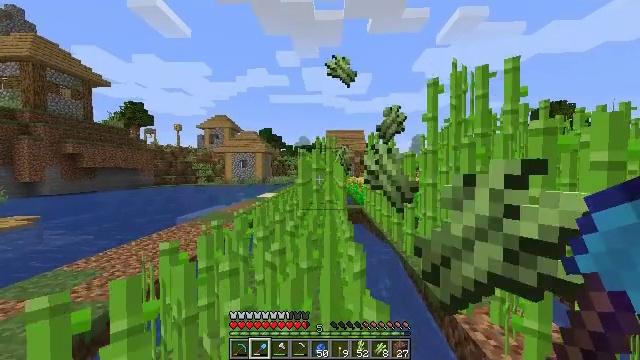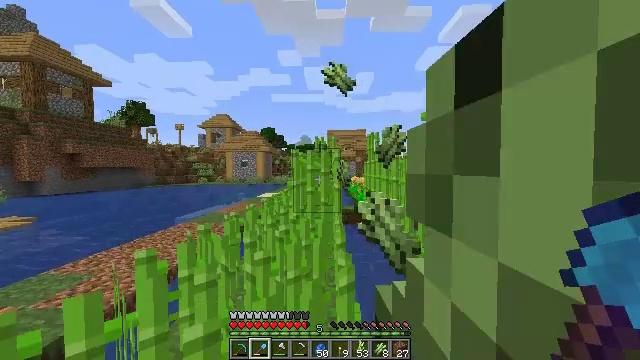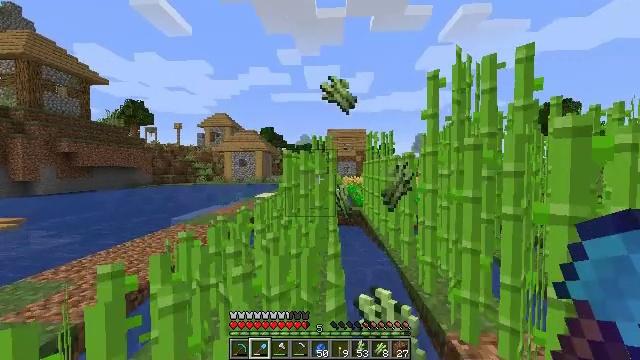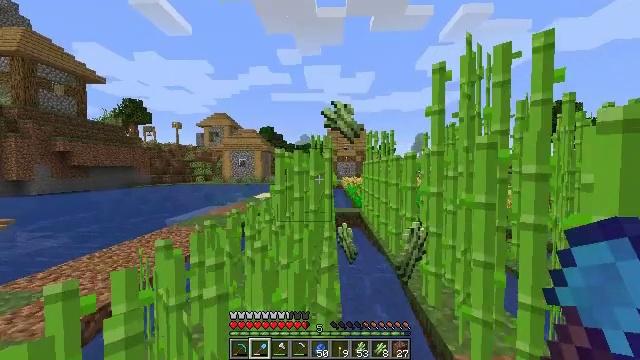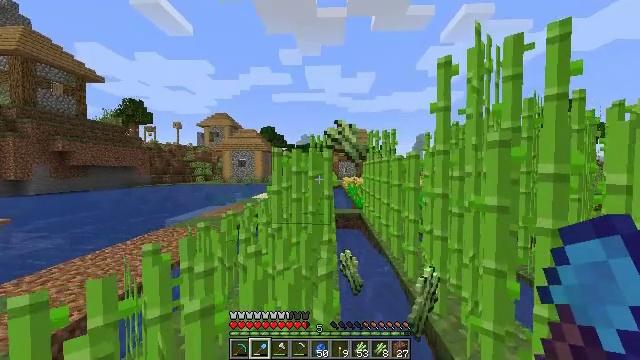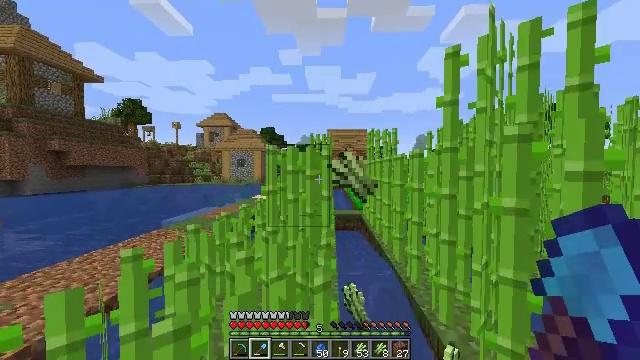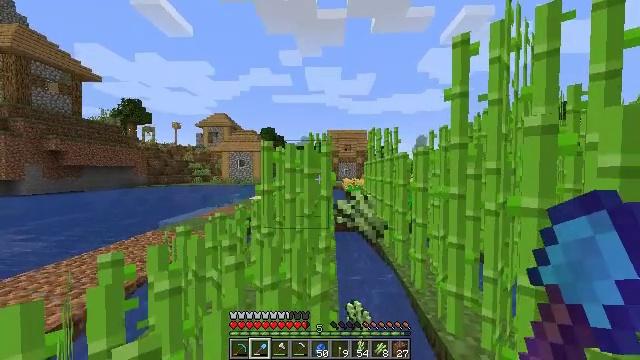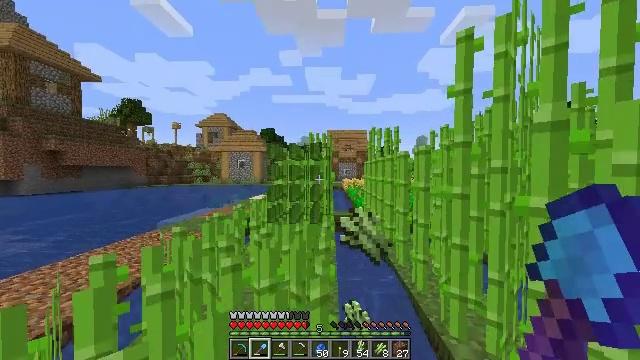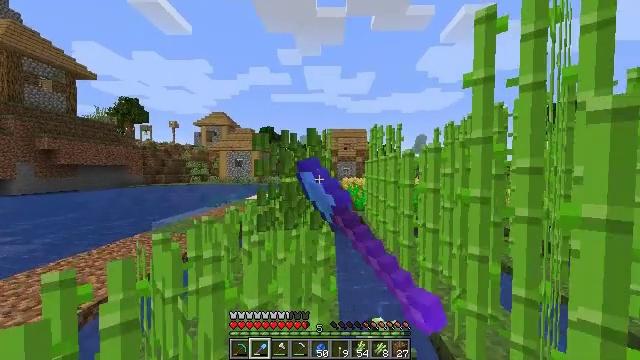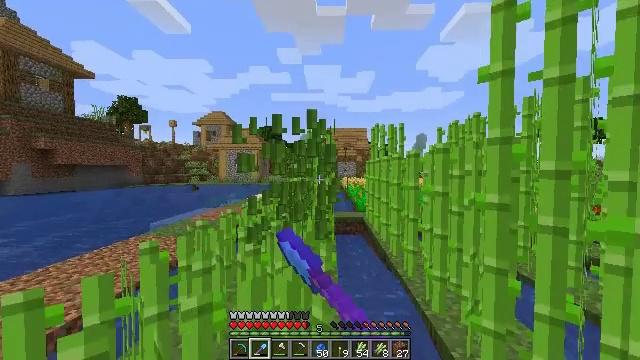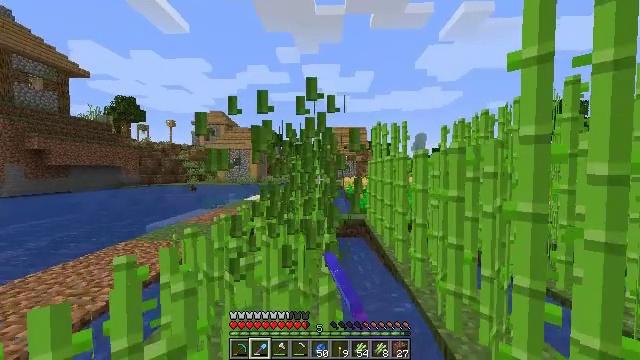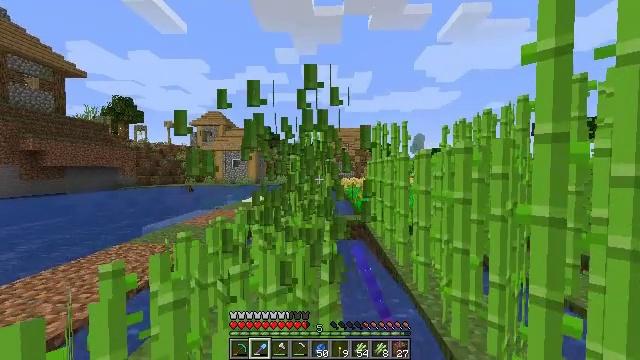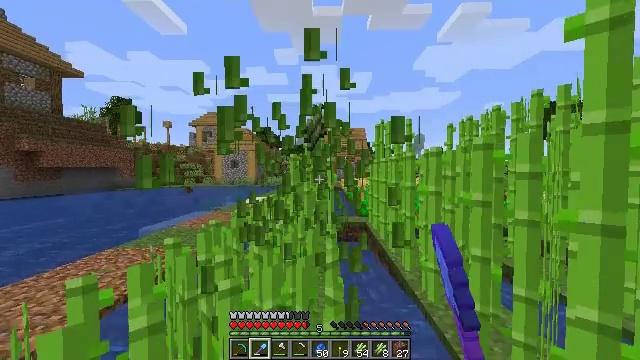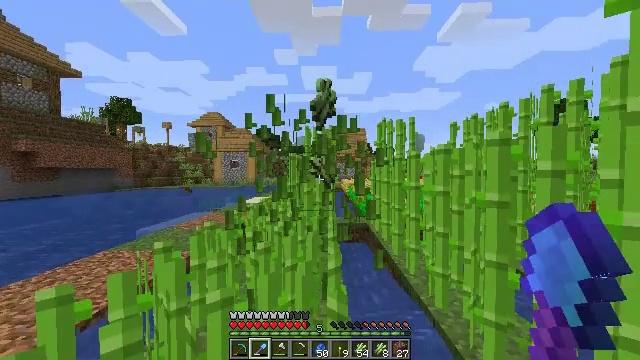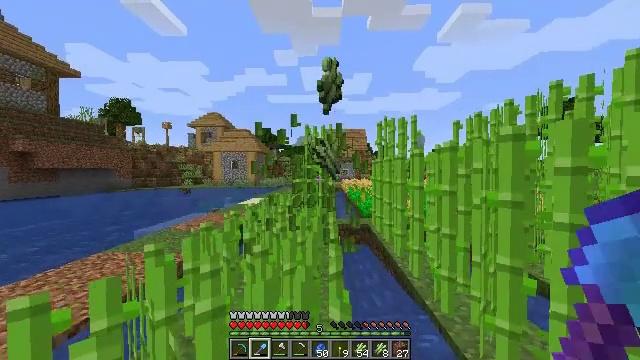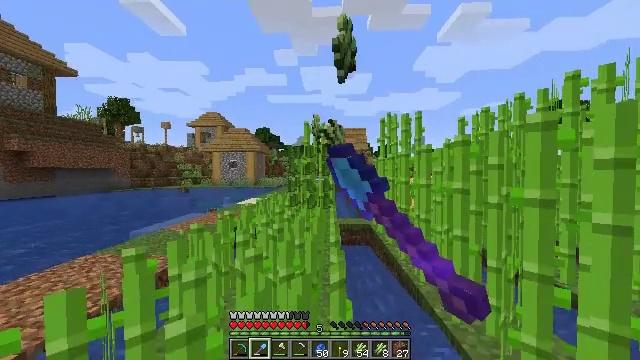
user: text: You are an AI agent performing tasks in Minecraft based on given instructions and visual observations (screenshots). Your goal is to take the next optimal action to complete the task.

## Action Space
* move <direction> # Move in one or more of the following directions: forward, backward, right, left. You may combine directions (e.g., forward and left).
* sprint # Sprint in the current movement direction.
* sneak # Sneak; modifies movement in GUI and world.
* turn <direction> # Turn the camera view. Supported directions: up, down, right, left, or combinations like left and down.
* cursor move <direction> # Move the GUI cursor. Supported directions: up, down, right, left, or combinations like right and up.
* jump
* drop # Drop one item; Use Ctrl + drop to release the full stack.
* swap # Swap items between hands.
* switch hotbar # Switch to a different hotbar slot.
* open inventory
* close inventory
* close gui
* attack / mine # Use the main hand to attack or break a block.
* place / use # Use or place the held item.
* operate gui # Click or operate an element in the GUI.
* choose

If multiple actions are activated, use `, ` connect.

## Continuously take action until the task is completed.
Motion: motion action
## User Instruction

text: Break the sugar cane.
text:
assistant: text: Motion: move forward
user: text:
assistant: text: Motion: move forward
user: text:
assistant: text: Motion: move forward
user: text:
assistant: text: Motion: move forward
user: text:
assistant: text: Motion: move forward
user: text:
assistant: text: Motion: move forward
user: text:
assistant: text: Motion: move forward, attack / mine
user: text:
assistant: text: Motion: move forward, attack / mine
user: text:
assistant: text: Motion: move forward, attack / mine
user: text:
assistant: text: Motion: move forward, attack / mine
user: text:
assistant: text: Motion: move forward, attack / mine
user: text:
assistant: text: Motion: move forward, attack / mine
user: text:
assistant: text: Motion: move forward, attack / mine
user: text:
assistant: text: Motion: move forward, attack / mine
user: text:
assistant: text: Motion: move forward, attack / mine
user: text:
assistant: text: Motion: move forward, attack / mine
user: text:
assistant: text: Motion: move forward, attack / mine
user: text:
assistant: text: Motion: move forward, attack / mine
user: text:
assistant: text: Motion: move forward, attack / mine
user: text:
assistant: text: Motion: move forward, attack / mine
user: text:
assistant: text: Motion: move forward, attack / mine
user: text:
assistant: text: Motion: move forward, attack / mine
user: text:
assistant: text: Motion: move forward, attack / mine
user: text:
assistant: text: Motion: move forward, attack / mine
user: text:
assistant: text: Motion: move forward, attack / mine
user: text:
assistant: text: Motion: move forward, attack / mine
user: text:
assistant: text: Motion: move forward, attack / mine
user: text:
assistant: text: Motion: move forward, attack / mine
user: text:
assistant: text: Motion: move forward, attack / mine
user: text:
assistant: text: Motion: move forward, attack / mine